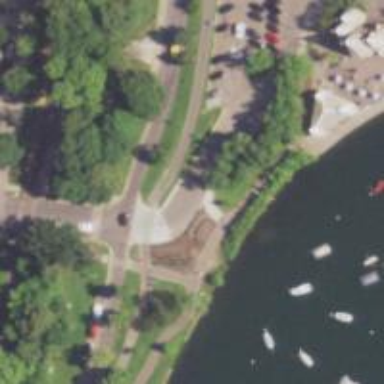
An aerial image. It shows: Marked crossing on cycleway road.